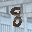
Label: 8